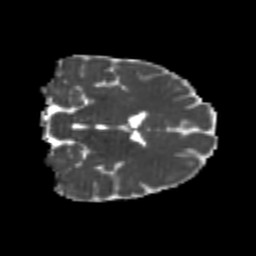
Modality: MD
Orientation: coronal
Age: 26
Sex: female
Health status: healthy
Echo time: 0.074 s